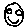
Label: smiley face